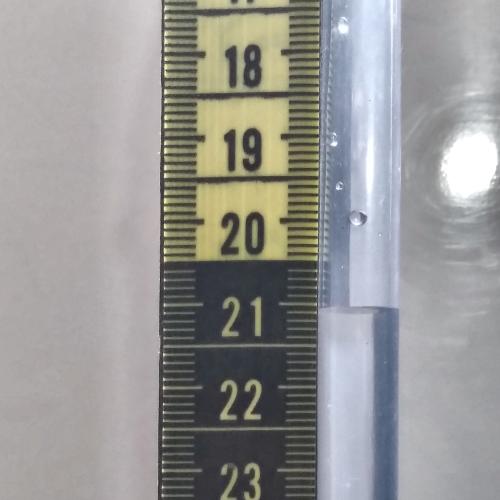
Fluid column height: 21.1 cm